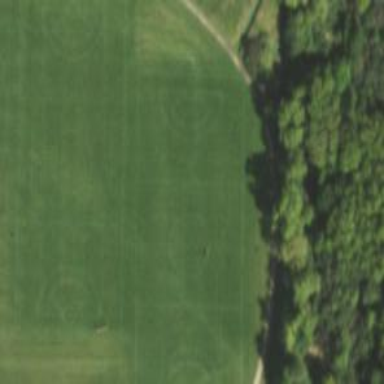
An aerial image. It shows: Lacrosse pitch for leisure sports activities.